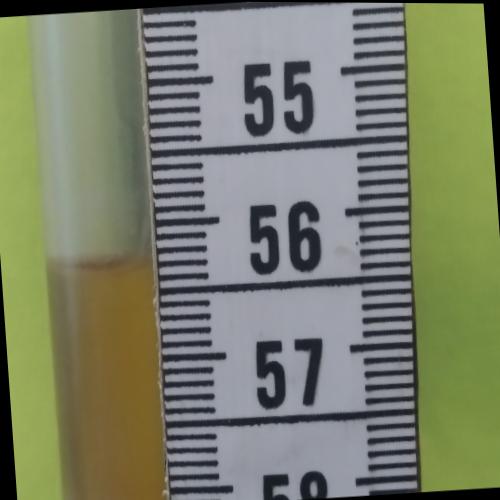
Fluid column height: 56.3 cm